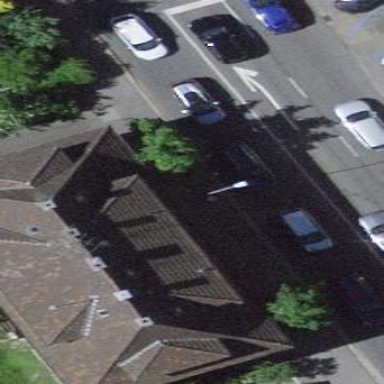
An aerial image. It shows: Building with hipped roof shape.